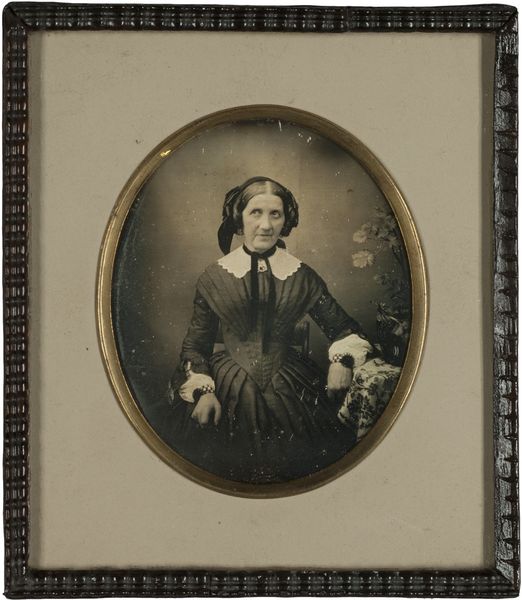
Titel: Porträt einer Frau
Standort: Hamburg
Institution: Museum für Kunst und Gewerbe Hamburg
Schlagwörter: frau, haube, portrait, figur, kopfbedeckung, foto, fotografie, photographie, photo, lichtbild, daguerreotypie, bildwerke, angewandte und bildende kunst, hessische systematik, porträt, porträtfotografie, porträtphotographie, hüftbild